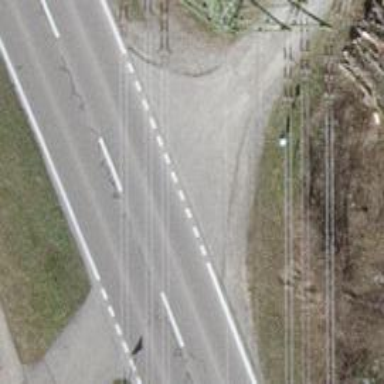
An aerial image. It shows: Asphalt track with grade1 surface.